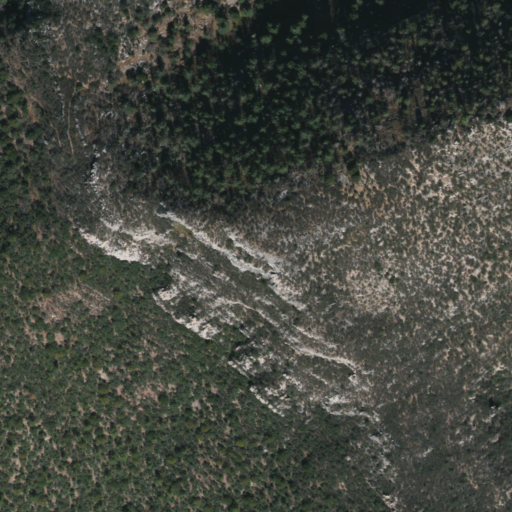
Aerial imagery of mountain in Arizona named Huachuca Peak containing evergreen forest, shrub, and mixed forest